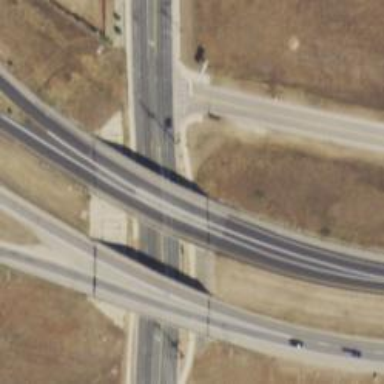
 designed for vehicles on trunk road. The track type is grade1."